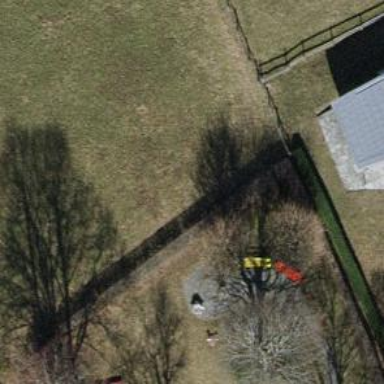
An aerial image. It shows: Bench for seating.